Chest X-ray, PA view. Patient: 59 years old, sex F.
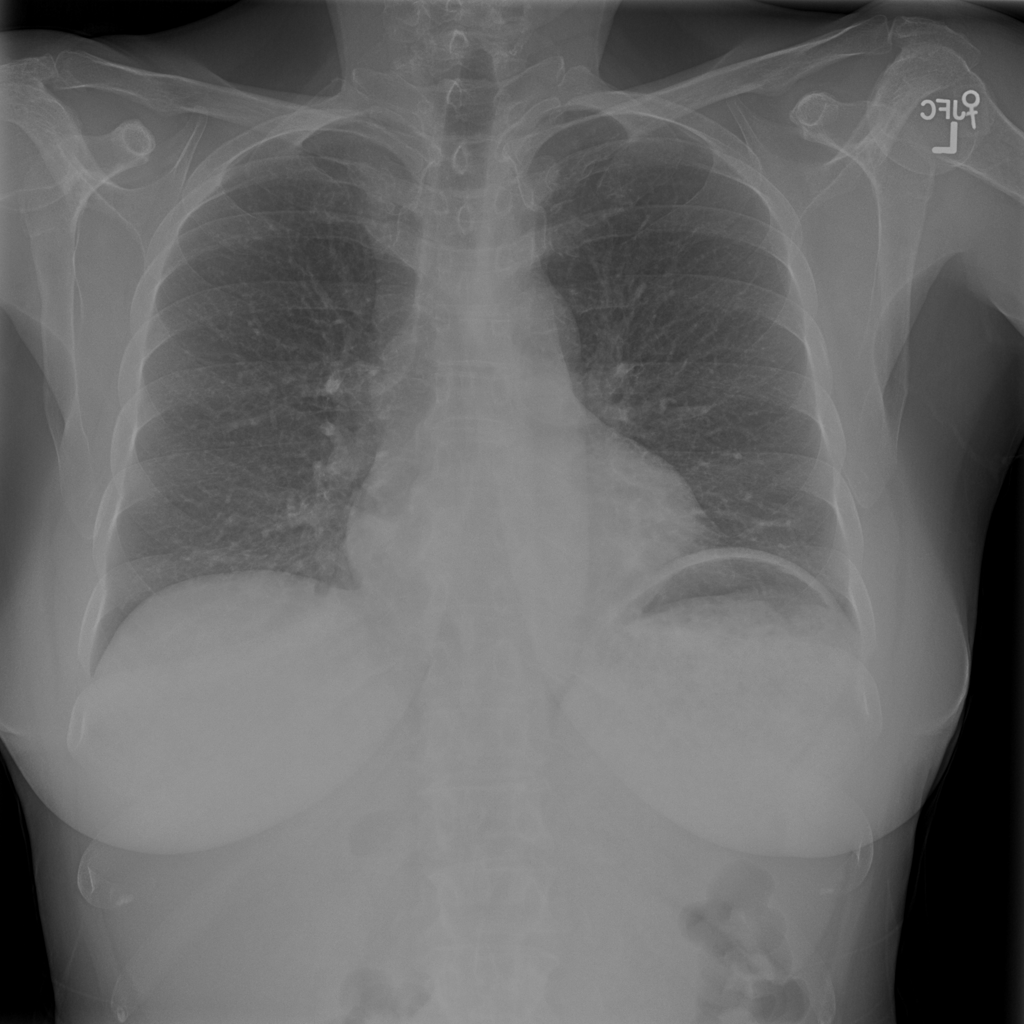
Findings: Atelectasis